Aerial crown-view tile of a tropical tree (Barro Colorado Island, Panama), acquired 20250616:
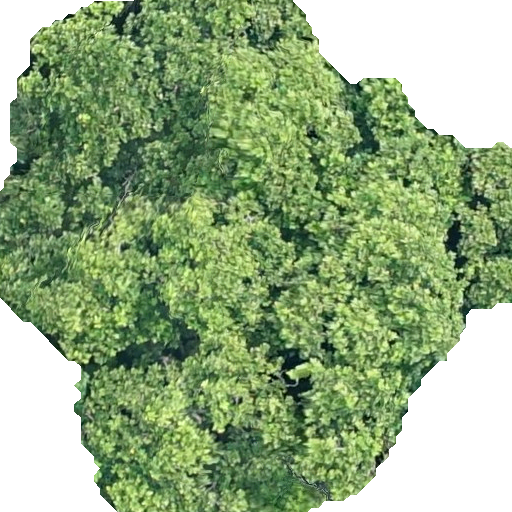
Species: Anacardium excelsum
GBIF accepted scientific name: Anacardium excelsum
Crown area: 323.985 m²